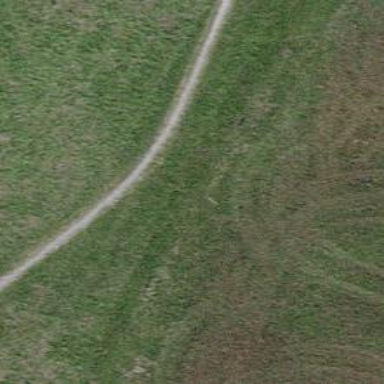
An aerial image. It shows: Path on the ground.